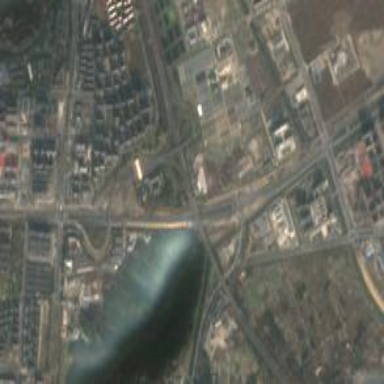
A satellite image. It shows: Motorway junction.